Interaction volume radius: 5 \u00c5
Interaction volume height: 15 \u00c5
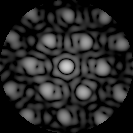
Disorder parameter: 0.2204